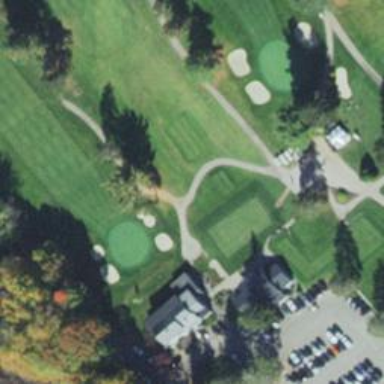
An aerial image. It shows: Path used for both walking and golf.